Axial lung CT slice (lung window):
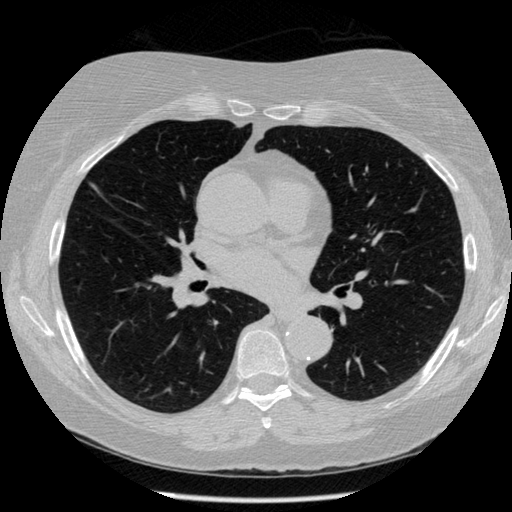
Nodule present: no